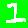
Digit: 1